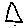
Label: triangle